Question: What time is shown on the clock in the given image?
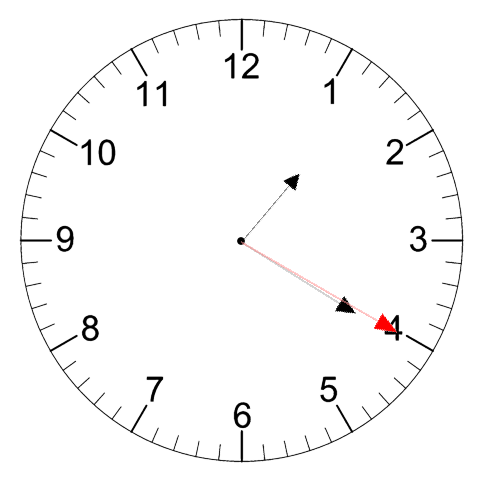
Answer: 01:20:20